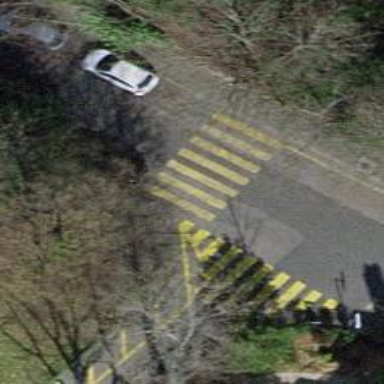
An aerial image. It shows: Uncontrolled road crossing.